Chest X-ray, AP view. Patient: 57 years old, sex M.
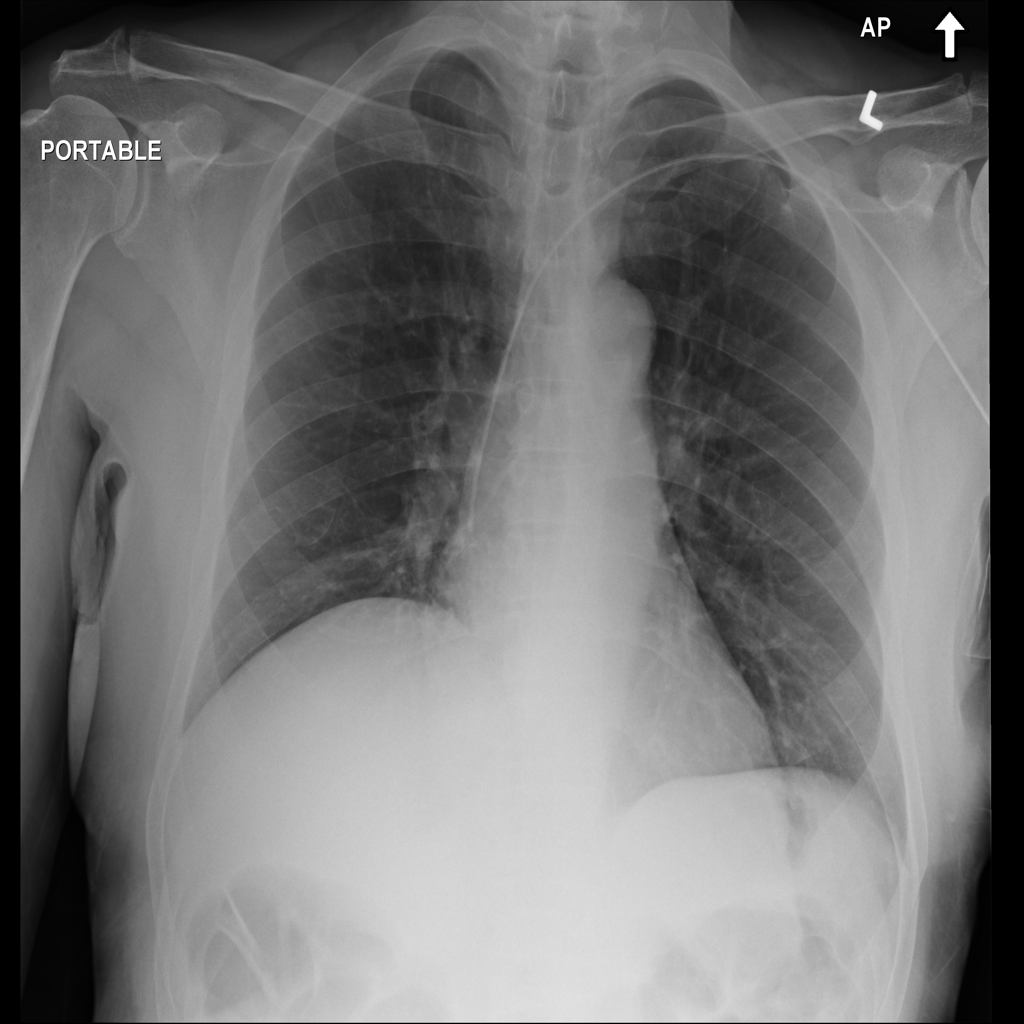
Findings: No Finding